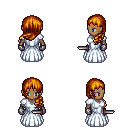
a pixel art fantasy rpg character, female body template, human, dark skin, underdress, white pants, dark blonde left-swept hairstyle, metal gloves, black slippers, dagger, four views (front, back, left, right), 2x2 character sprite sheet, small pixel art, hard edges, no anti-aliasing